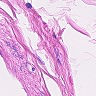
Metastatic tissue present: no